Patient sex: M
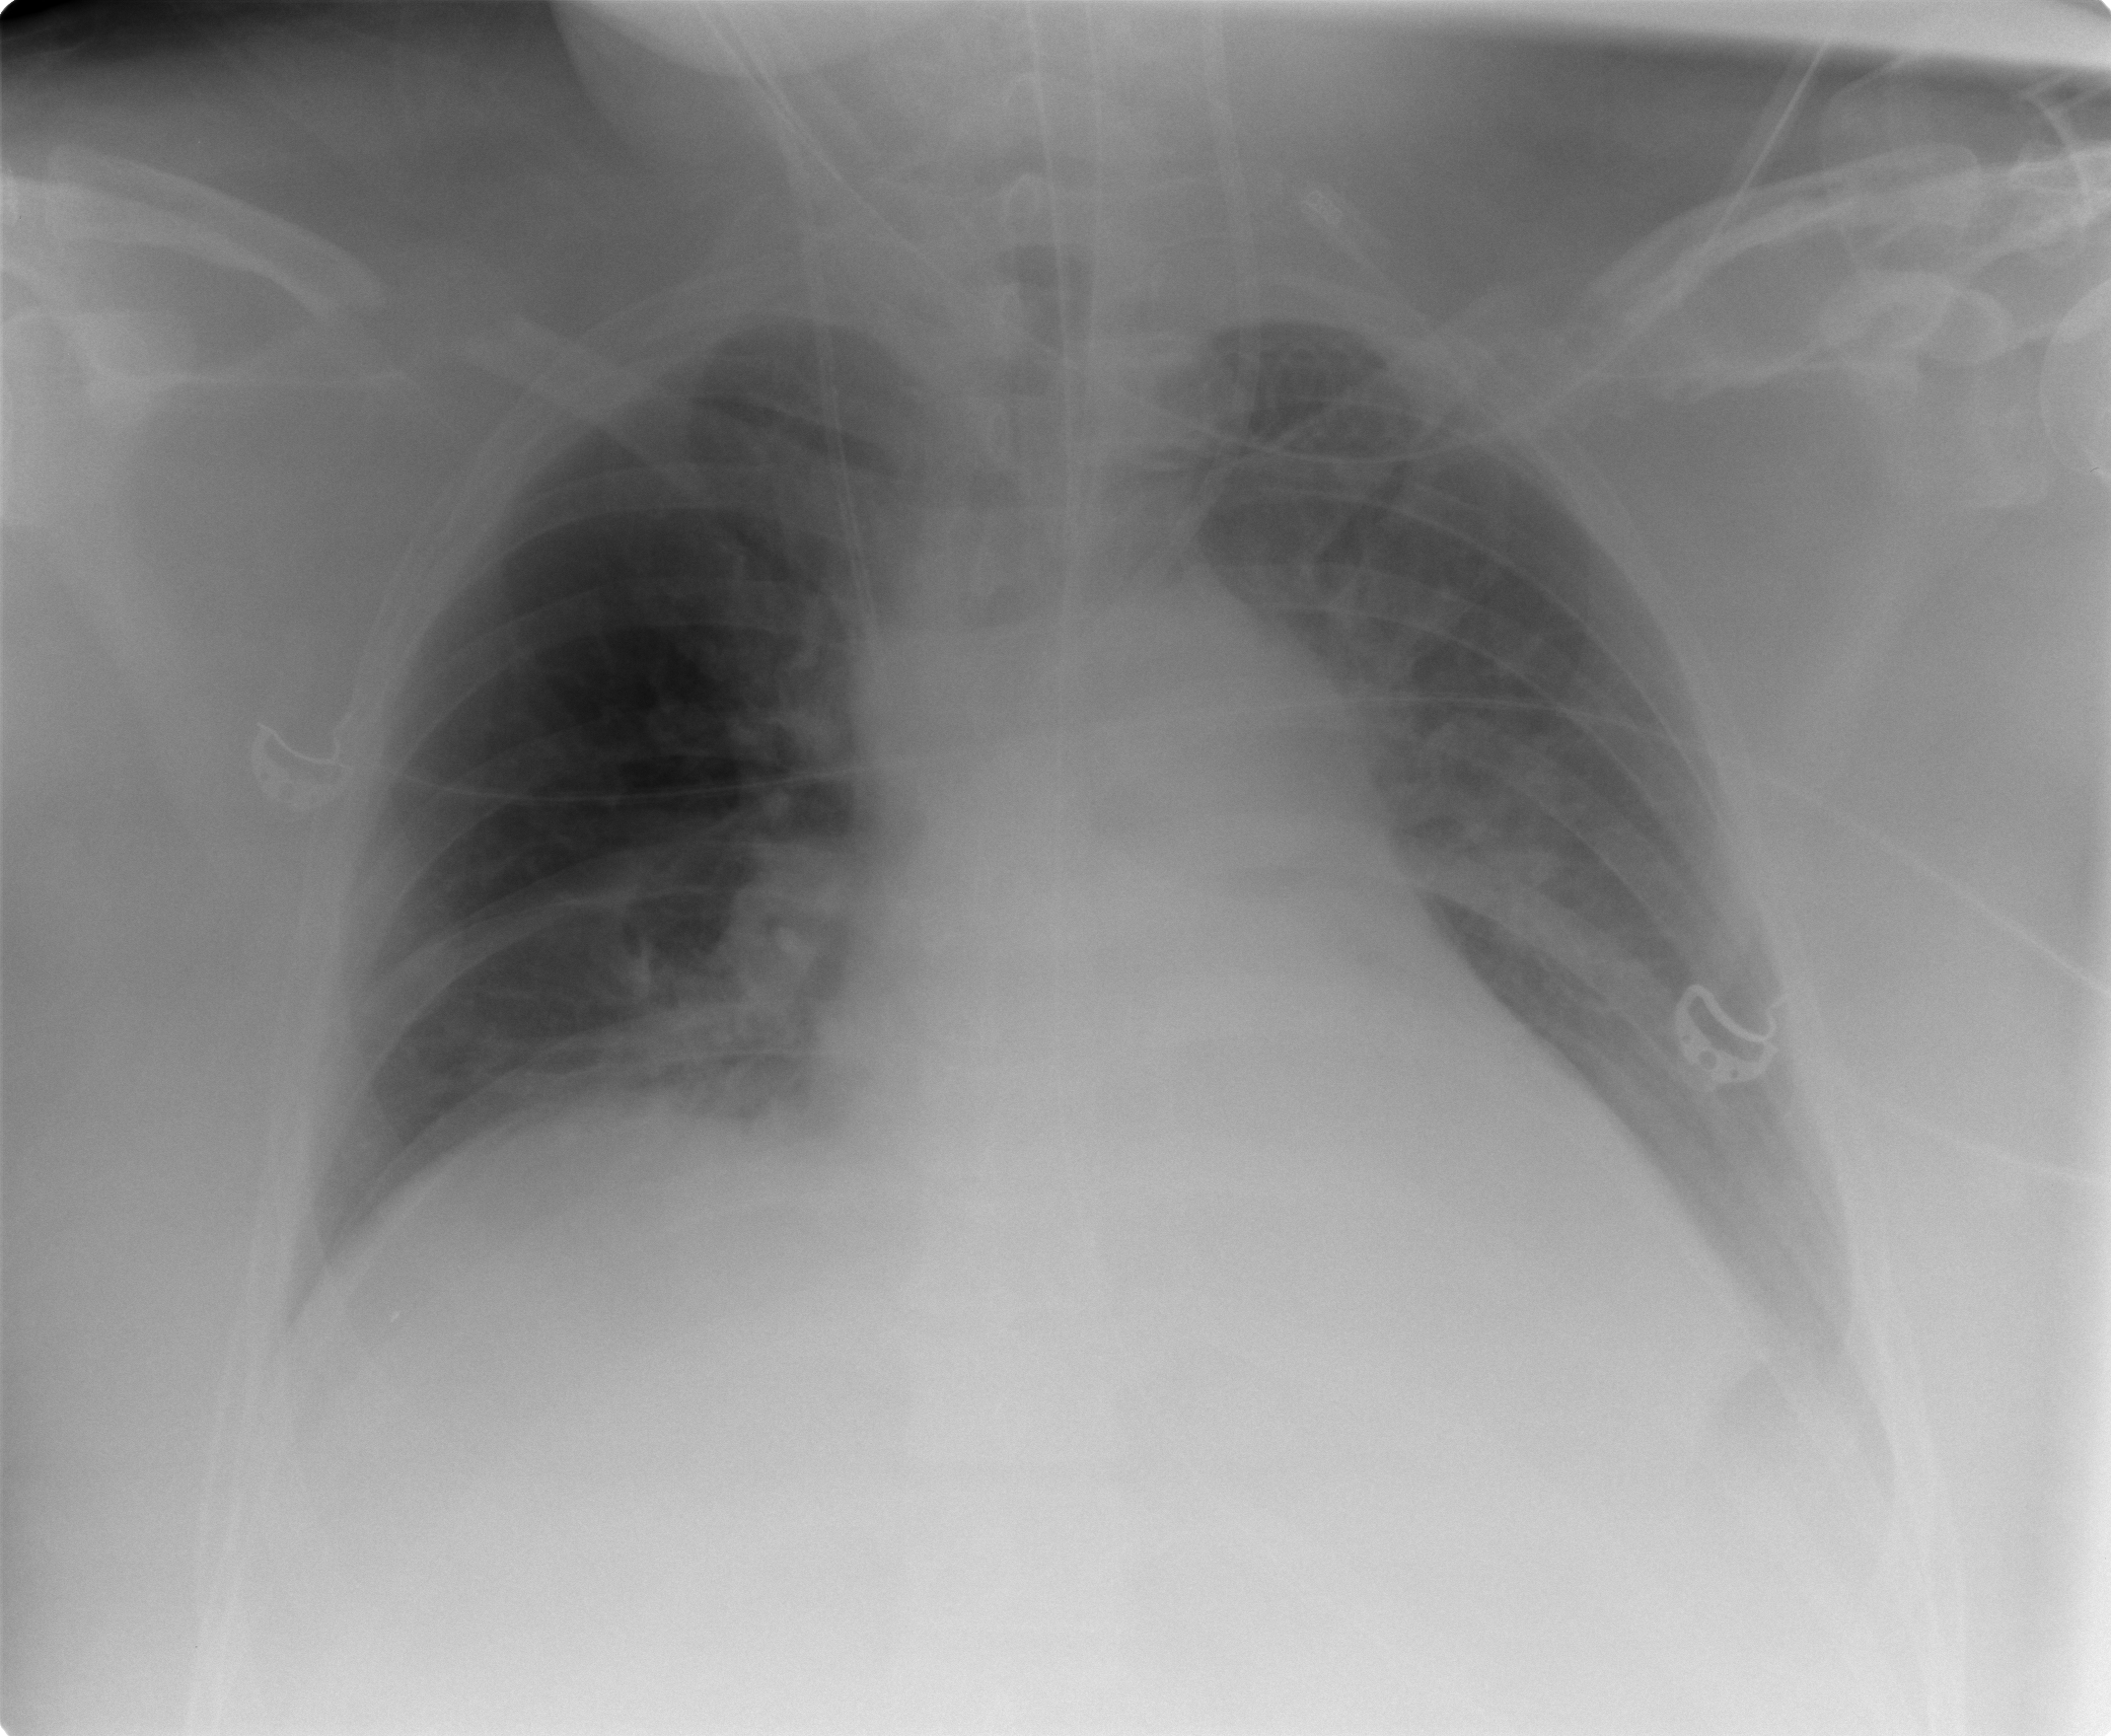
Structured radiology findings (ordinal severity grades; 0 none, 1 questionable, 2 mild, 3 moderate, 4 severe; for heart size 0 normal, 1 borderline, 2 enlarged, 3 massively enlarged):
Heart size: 2
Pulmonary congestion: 3
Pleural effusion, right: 2
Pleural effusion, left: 2
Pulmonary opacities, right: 0
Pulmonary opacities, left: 0
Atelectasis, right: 2
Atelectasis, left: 2